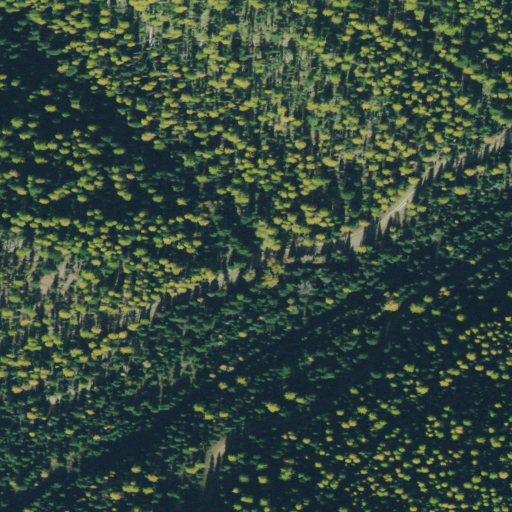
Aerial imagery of valley in Montana named Mary Ann Gulch containing only evergreen forest